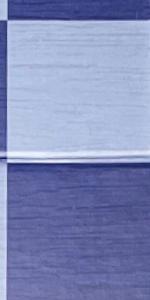
Label: Empty